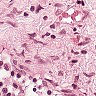
Metastatic tissue present: no